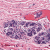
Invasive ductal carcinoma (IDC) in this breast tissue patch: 0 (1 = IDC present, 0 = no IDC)